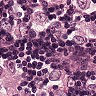
Metastatic tissue present: yes